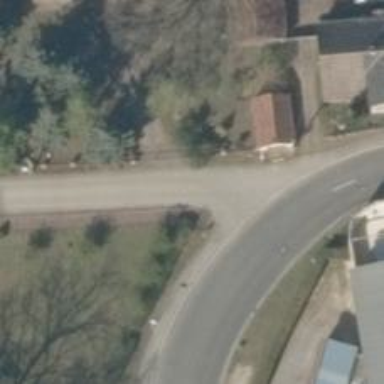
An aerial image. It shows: Asphalt road in living street.